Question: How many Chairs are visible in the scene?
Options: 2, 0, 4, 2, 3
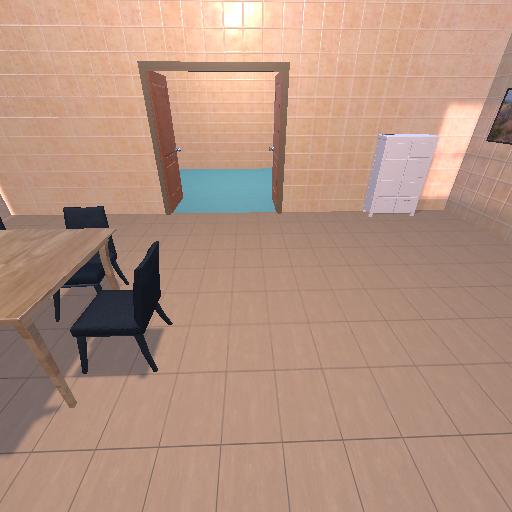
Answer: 2